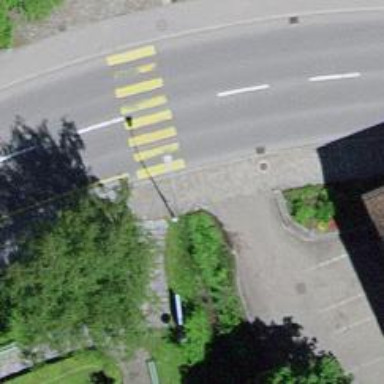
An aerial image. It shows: Raised kerb.